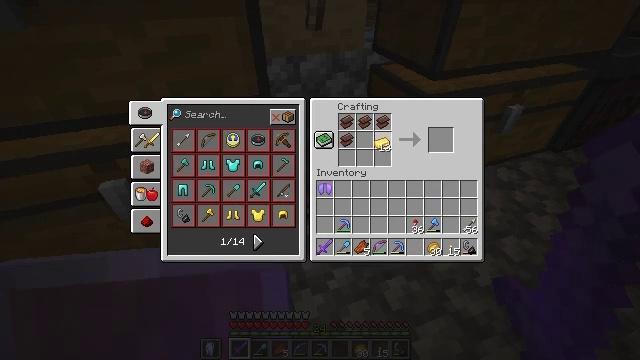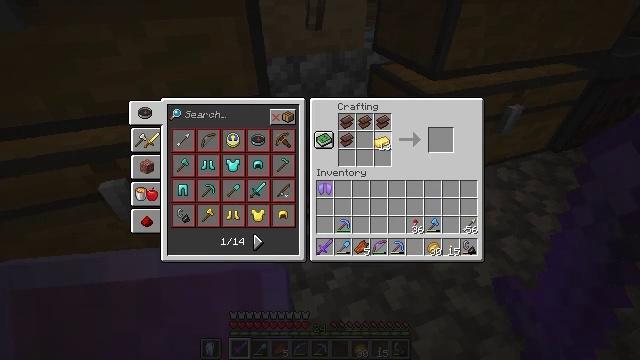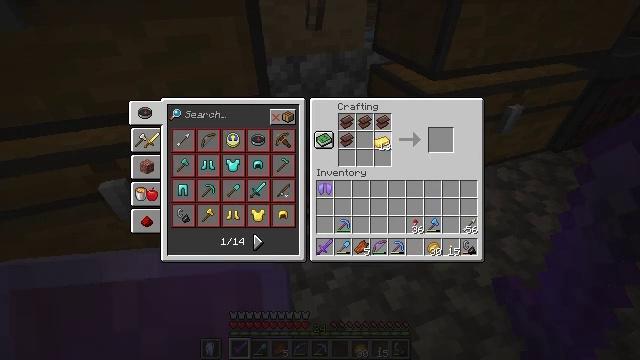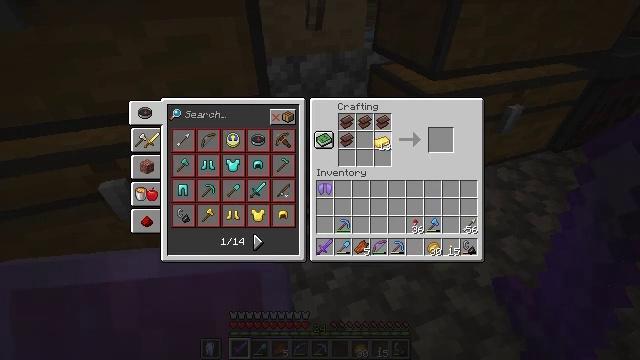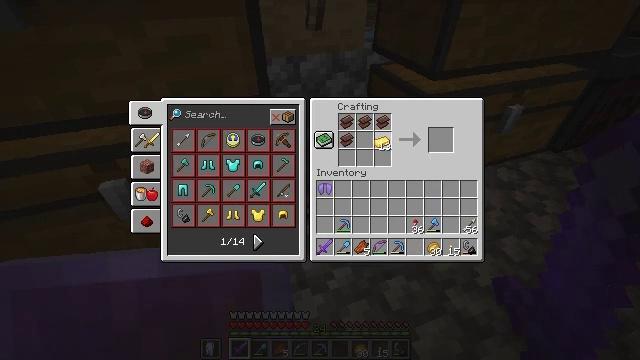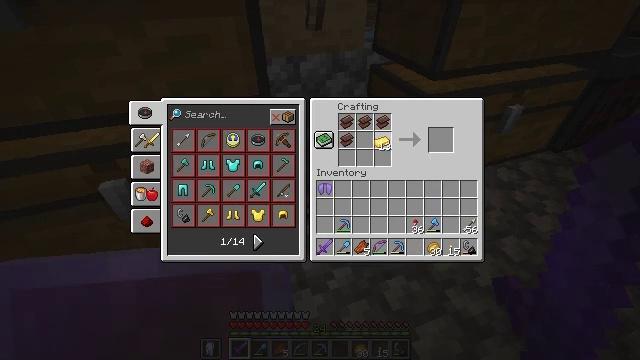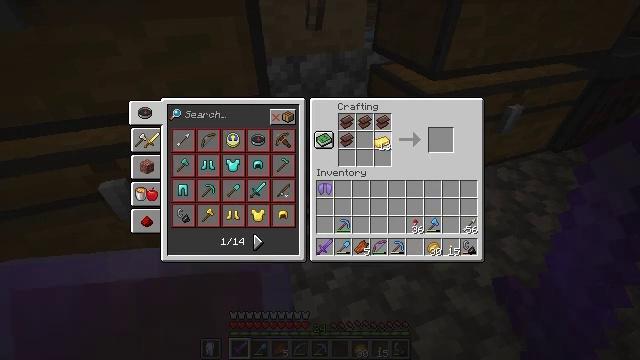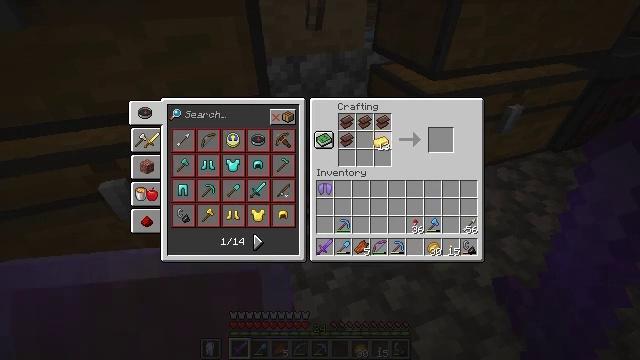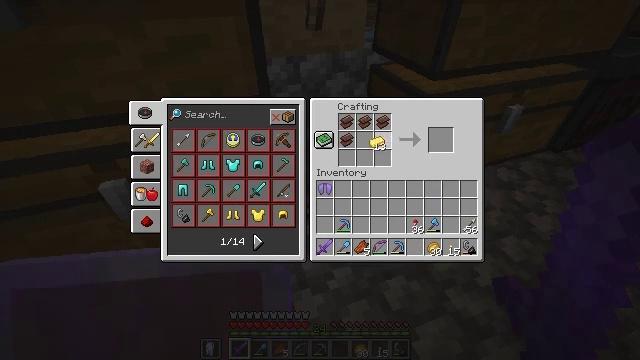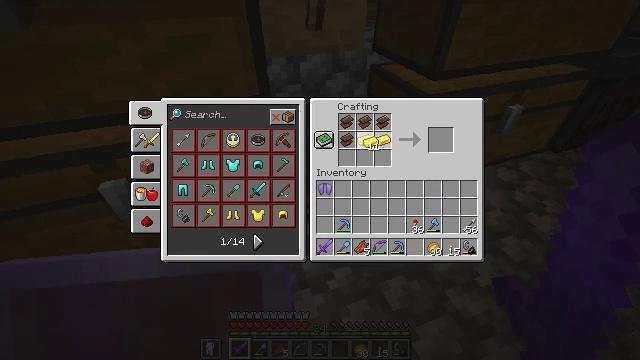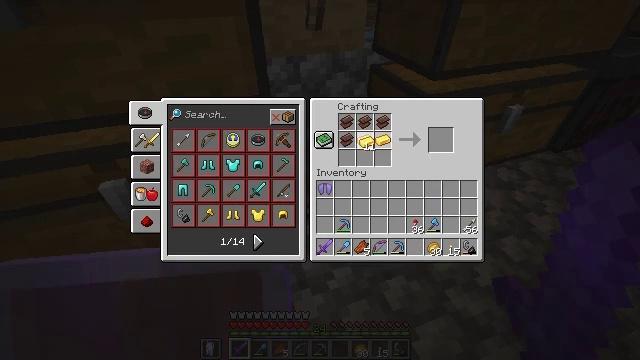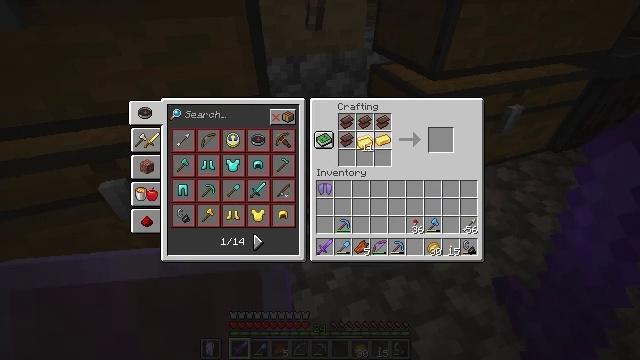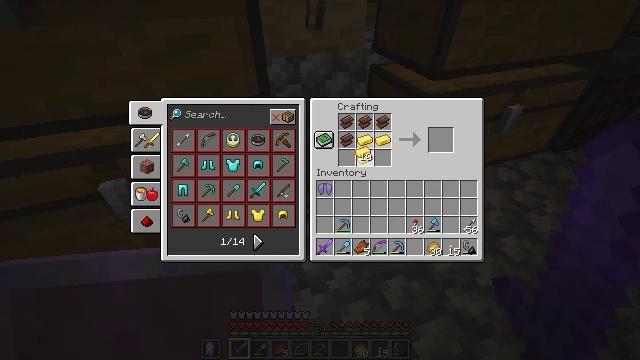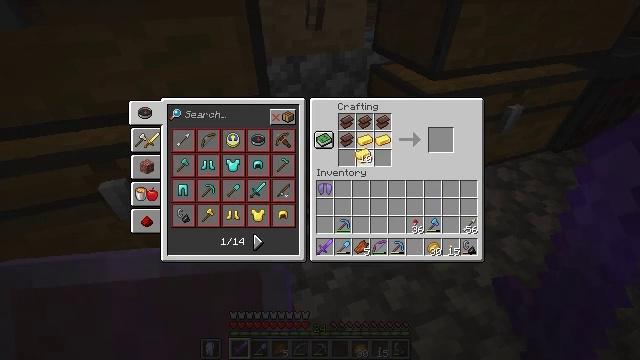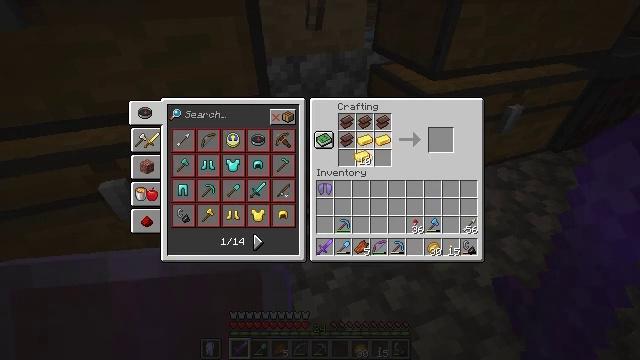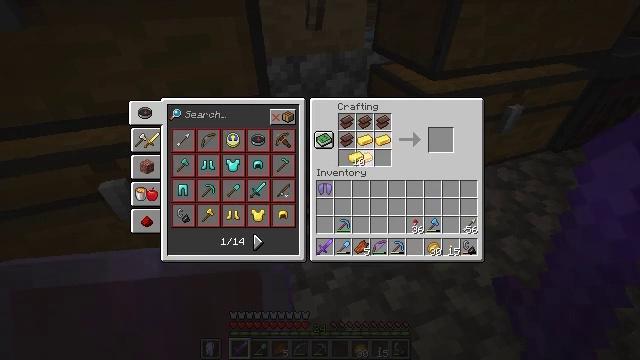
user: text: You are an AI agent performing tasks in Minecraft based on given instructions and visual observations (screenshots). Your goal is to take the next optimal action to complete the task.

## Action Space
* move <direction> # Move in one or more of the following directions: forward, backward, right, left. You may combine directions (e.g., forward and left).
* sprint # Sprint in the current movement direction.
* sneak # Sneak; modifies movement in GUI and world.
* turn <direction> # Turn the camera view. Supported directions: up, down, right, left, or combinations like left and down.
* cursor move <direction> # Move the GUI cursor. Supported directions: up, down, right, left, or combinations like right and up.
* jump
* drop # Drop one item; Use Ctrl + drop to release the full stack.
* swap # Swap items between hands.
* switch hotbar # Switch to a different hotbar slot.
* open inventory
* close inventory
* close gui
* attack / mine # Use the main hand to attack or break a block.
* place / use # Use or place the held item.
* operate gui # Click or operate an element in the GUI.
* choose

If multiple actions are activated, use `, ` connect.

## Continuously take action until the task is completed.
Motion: motion action
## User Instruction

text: Craft a netherite ingot from netherite scrap and gold ingots.
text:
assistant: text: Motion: no_op
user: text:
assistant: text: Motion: no_op
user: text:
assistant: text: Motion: no_op
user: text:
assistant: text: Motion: no_op
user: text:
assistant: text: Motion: no_op
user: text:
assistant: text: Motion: choose
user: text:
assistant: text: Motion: choose
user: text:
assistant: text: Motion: choose
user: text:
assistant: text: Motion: choose
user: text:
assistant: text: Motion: choose
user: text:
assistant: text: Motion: choose
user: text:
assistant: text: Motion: cursor move down, choose
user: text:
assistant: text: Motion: choose
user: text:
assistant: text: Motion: choose
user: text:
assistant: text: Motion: choose
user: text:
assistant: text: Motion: cursor move left, choose
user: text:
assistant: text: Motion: choose
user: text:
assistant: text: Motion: choose
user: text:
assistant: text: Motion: choose
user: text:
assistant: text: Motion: no_op
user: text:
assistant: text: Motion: cursor move right
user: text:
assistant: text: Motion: cursor move right and down
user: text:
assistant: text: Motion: cursor move right and down
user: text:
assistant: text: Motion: cursor move right and down
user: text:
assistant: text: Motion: no_op
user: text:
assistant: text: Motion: no_op
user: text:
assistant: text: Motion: no_op
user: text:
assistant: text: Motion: operate gui
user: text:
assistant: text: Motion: operate gui
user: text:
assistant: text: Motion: no_op